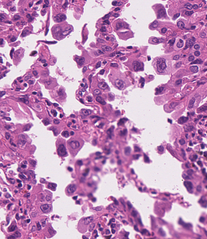
Tumor epithelial tissue: yes
Tumor-associated stroma tissue: no
Normal tissue: no